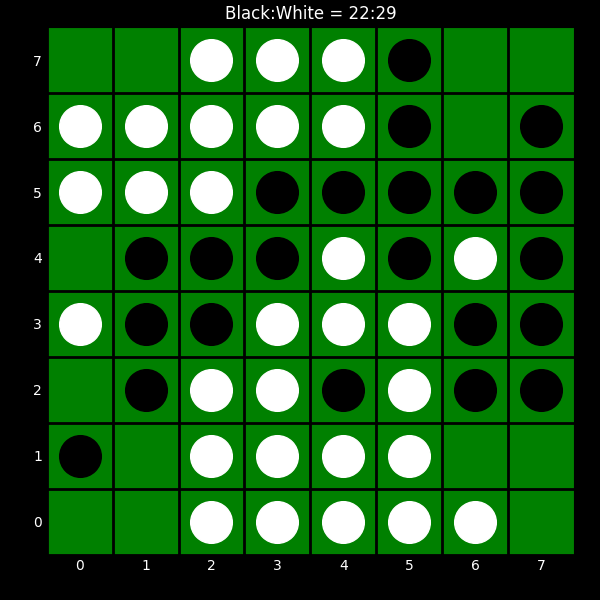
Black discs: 22
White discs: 29